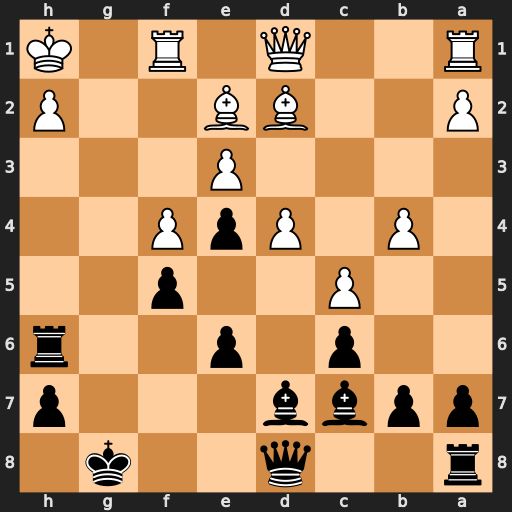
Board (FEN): r2q2k1/ppbb3p/2p1p2r/2P2p2/1P1PpP2/4P3/P2BB2P/R2Q1R1K
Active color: b
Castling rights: -
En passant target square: -
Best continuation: Rxh2+ Kxh2 Qh4+ Kg1 Qg3+